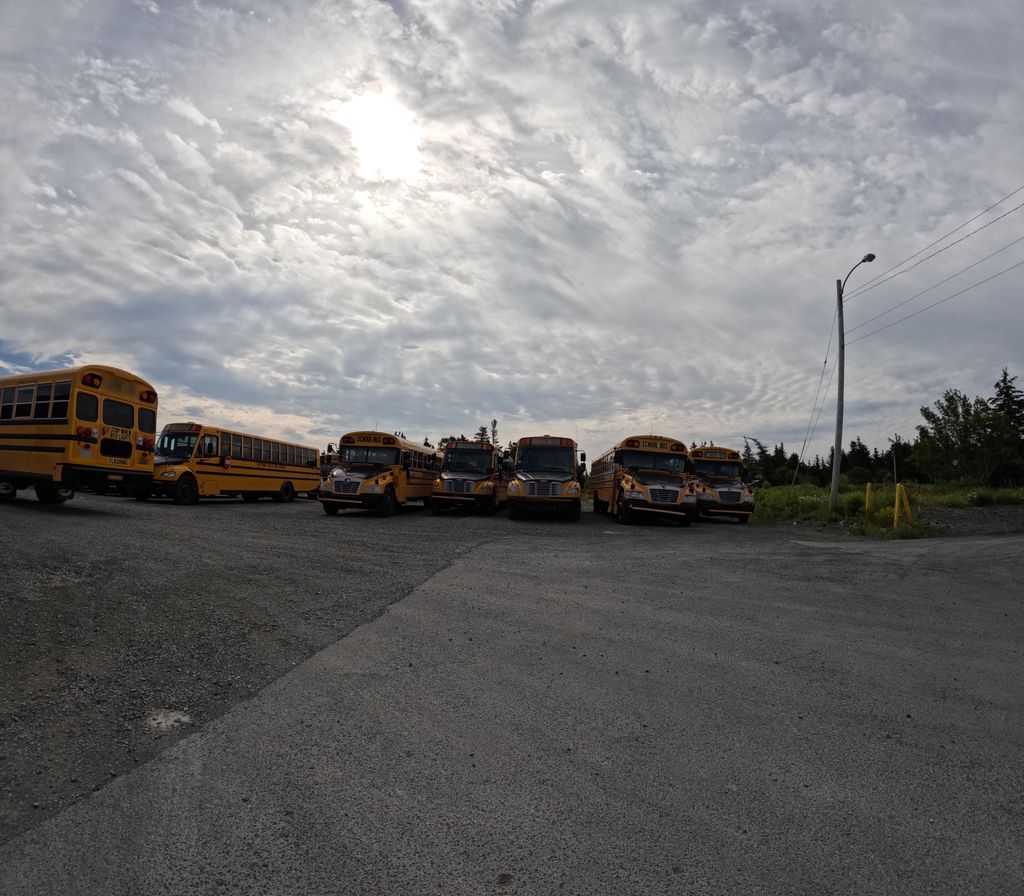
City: st_johns